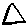
Label: triangle